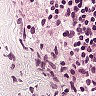
Metastatic tissue present: no